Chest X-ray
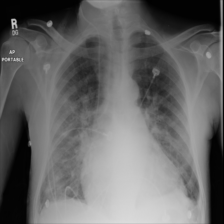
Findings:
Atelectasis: negative
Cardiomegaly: positive
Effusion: negative
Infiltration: positive
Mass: negative
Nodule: negative
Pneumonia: negative
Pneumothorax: negative
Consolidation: negative
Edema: negative
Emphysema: negative
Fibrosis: negative
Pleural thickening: positive
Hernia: negative